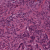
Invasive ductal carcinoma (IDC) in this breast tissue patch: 1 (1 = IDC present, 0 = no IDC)